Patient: sex M, age 68
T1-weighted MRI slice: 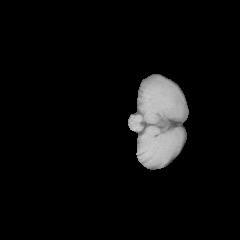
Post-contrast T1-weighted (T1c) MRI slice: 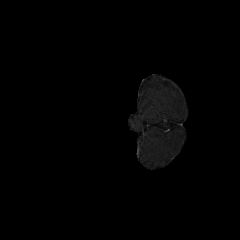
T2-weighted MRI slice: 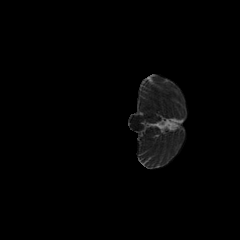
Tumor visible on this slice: no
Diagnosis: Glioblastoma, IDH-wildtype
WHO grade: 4